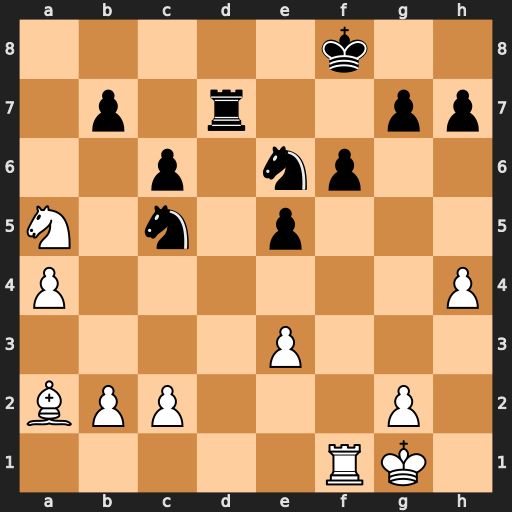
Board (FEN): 5k2/1p1r2pp/2p1np2/N1n1p3/P6P/4P3/BPP3P1/5RK1
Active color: w
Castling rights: -
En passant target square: -
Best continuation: b4 Ke7 bxc5